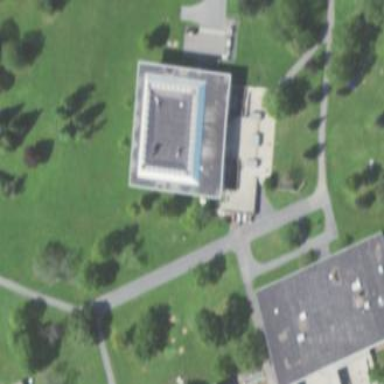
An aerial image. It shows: Building that serves as library.